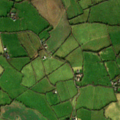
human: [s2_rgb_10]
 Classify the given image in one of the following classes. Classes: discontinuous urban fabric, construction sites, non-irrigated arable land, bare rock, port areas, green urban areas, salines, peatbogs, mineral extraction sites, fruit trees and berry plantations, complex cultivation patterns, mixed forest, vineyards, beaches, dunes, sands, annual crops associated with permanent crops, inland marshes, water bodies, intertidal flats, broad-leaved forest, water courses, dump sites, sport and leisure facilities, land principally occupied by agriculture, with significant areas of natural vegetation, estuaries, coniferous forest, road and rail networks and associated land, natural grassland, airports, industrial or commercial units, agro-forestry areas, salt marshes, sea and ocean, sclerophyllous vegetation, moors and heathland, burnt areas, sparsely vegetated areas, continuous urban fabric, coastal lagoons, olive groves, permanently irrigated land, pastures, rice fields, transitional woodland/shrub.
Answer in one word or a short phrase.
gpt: non-irrigated arable land, pastures